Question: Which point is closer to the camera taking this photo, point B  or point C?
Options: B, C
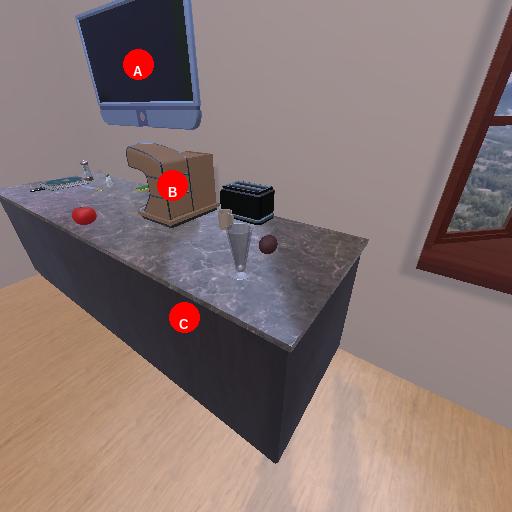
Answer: B